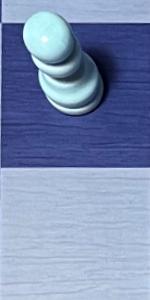
Label: Empty